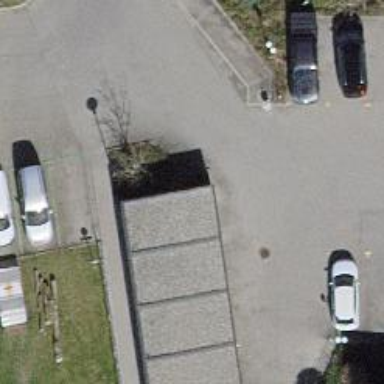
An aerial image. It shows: Group of garages.